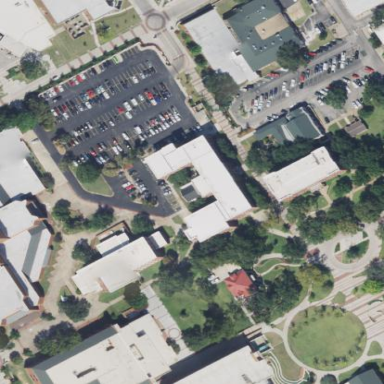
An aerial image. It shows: University building.